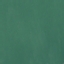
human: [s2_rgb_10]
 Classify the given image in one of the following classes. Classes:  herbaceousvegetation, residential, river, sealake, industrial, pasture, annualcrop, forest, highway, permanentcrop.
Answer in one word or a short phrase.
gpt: SeaLake